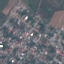
Land use / land cover class: Residential